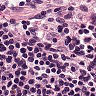
Metastatic tissue present: no